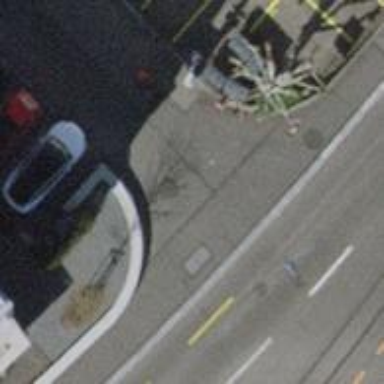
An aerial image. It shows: Unmarked crossing with traffic calming table.